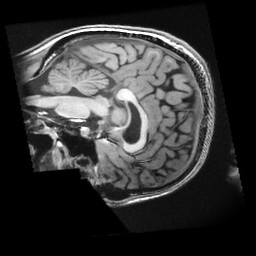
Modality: T1w
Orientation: sagittal
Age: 23
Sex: male
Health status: healthy
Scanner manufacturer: ge
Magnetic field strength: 3 T
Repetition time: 0.008344 s
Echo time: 0.003112 s